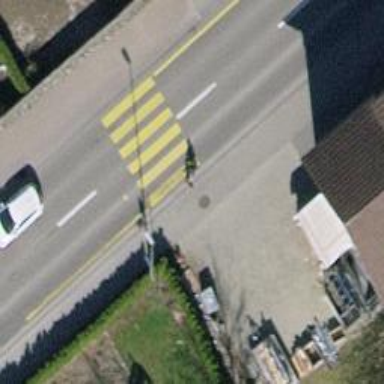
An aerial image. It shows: Uncontrolled zebra crossing on the road.